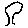
Label: tree